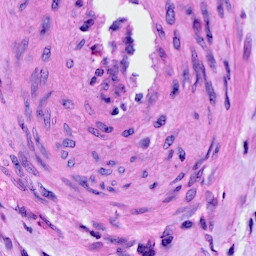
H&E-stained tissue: Cervix